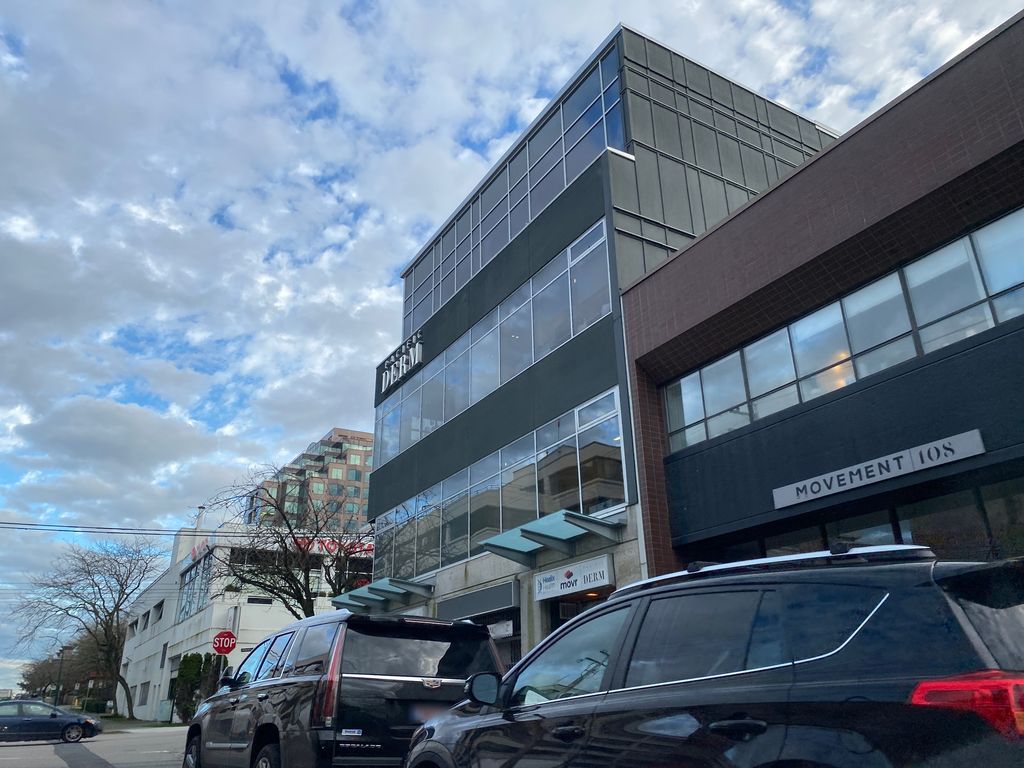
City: vancouver